Interaction volume radius: 10 \u00c5
Interaction volume height: 30 \u00c5
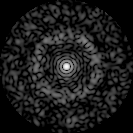
Disorder parameter: 0.8318